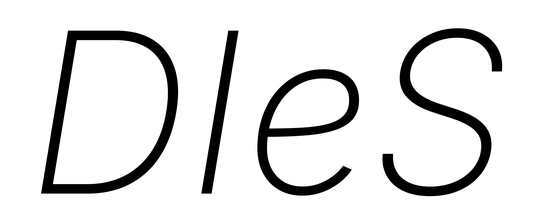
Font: Inter-Italic_ExtraLight_Italic